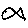
Label: fish